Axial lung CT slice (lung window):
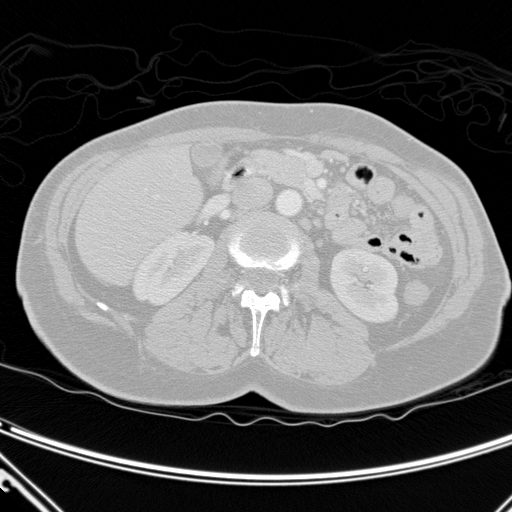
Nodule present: no